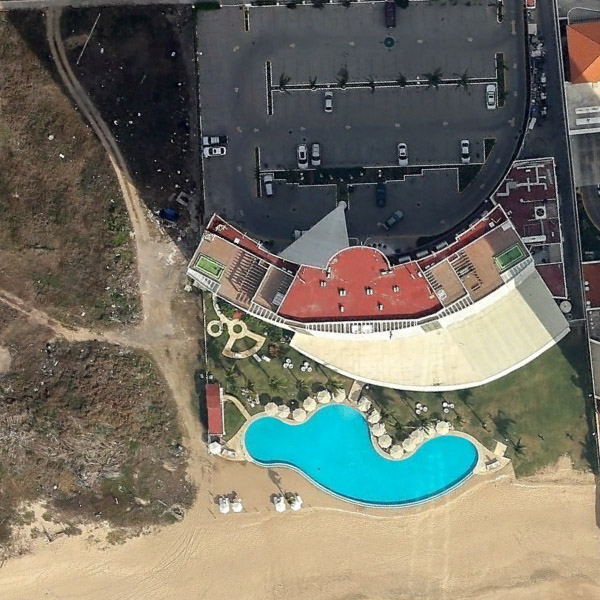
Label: Resort